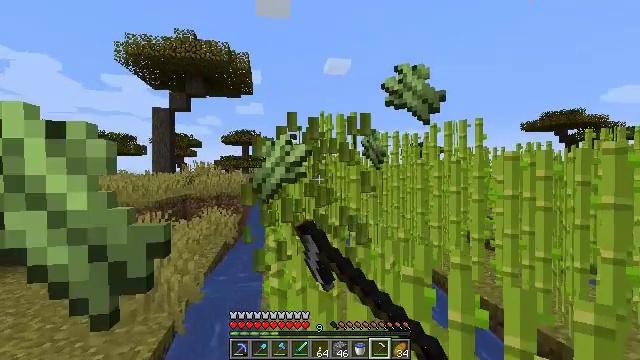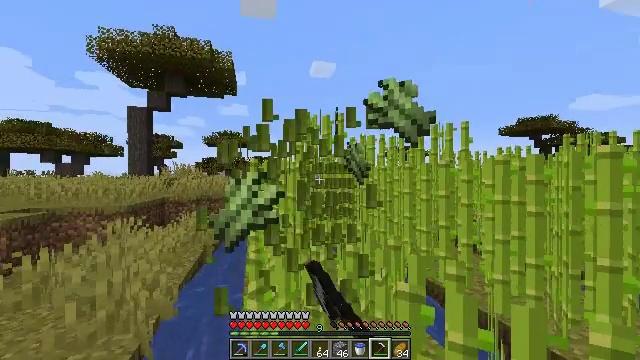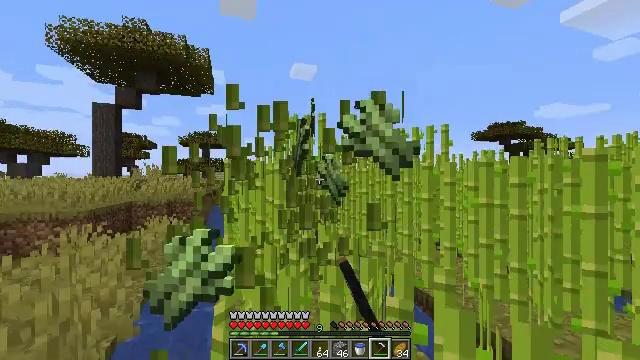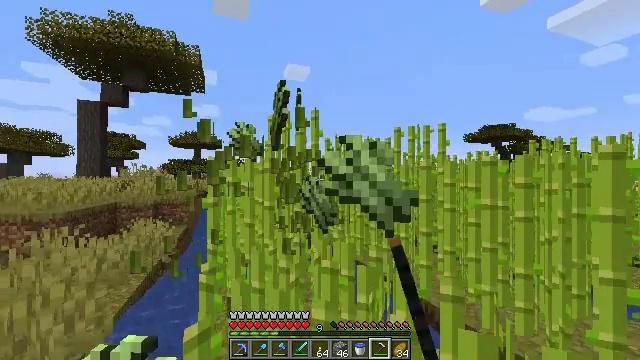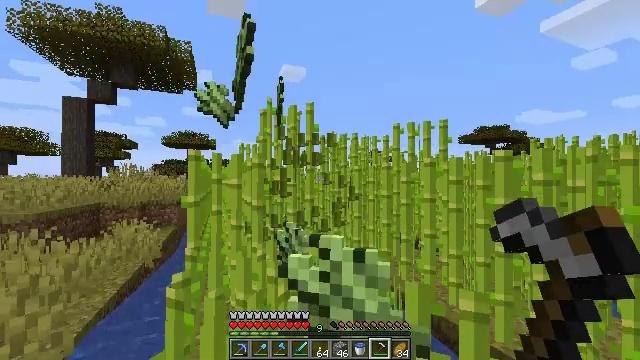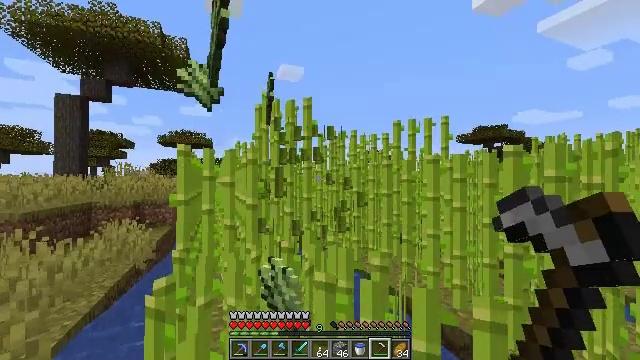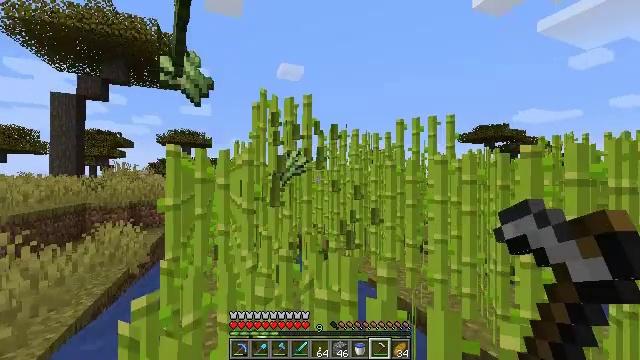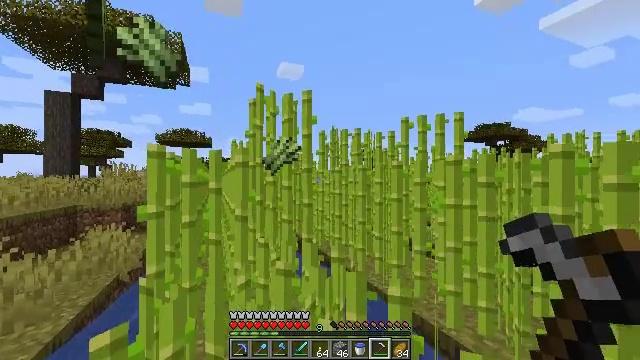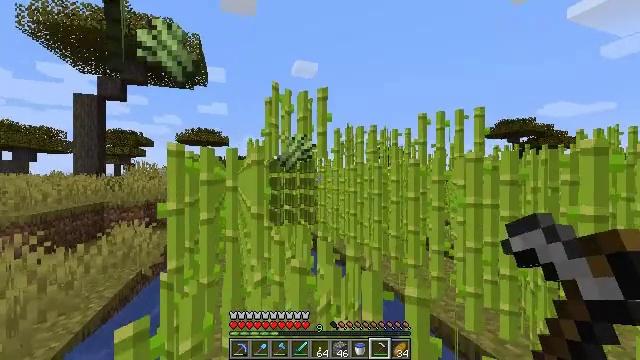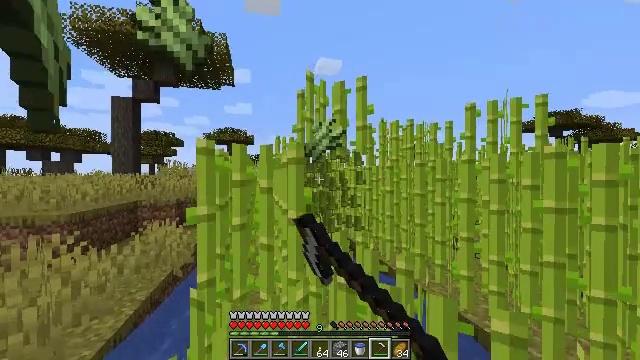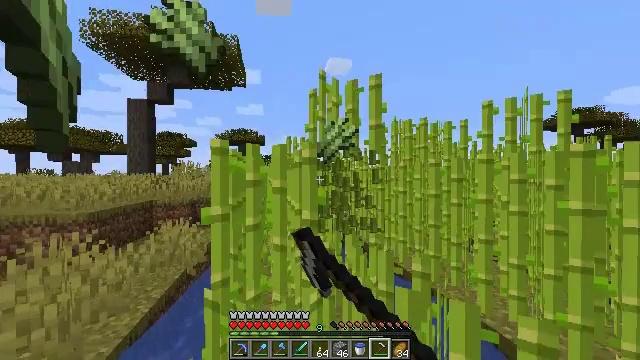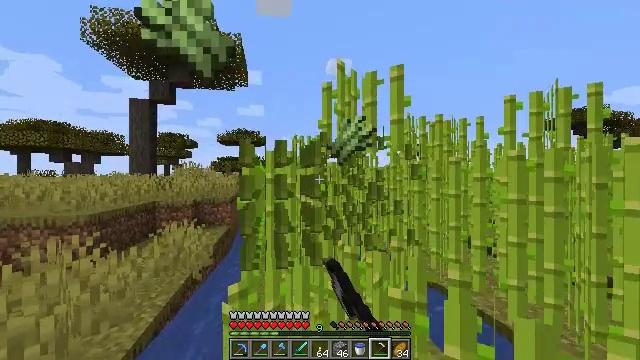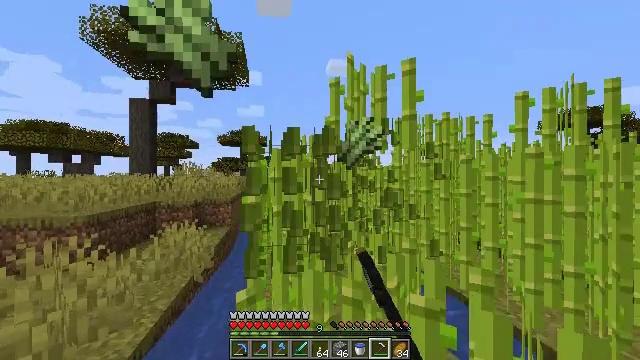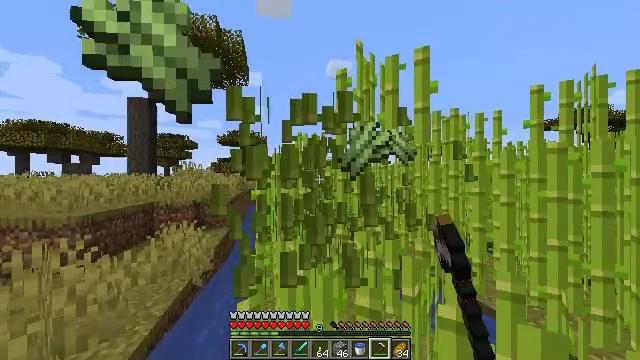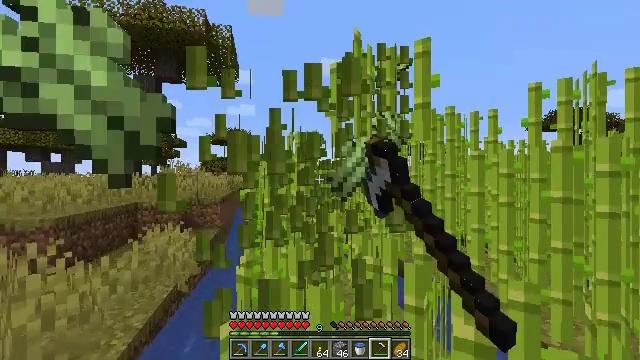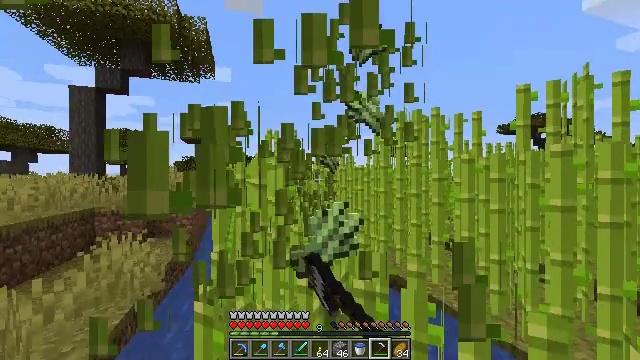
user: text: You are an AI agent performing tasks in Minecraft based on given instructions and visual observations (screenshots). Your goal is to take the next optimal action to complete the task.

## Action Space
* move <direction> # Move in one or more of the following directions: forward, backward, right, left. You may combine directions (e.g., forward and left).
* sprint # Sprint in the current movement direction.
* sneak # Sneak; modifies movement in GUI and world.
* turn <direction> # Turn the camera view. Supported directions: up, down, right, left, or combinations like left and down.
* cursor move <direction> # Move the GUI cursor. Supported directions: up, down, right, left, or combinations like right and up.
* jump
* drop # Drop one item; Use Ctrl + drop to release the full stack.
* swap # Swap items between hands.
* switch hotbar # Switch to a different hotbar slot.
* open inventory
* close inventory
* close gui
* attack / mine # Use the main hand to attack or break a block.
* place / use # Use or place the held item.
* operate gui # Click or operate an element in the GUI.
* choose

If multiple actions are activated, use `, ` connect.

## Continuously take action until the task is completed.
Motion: motion action
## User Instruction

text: Mine the sugar cane near rivers.
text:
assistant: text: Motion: move forward, turn right, attack / mine
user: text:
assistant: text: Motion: move forward, turn right, attack / mine
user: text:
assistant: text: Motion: move forward, turn right, attack / mine
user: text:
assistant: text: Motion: move forward, turn right, attack / mine
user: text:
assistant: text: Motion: move forward, attack / mine
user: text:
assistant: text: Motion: move forward, attack / mine
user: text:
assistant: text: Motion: move forward, attack / mine
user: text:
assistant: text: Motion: move forward and move left, turn left, attack / mine
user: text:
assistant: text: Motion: move forward and move left, turn left, attack / mine
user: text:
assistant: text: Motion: move forward and move left, turn left, attack / mine
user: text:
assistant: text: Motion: move forward and move left, attack / mine
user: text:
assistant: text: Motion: move forward, attack / mine
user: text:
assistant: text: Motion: move forward, attack / mine
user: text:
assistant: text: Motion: move forward, turn right, attack / mine
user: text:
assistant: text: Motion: move forward, turn right, attack / mine
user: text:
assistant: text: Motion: move forward, turn right, attack / mine
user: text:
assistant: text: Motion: move forward, attack / mine
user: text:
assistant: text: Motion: move forward, attack / mine
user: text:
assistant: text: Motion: move forward, attack / mine
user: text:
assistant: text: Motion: move forward and move left, turn left, attack / mine
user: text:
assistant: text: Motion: move forward and move left, turn left, attack / mine
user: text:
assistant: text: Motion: move forward and move left, turn left, attack / mine
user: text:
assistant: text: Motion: move forward and move left, attack / mine
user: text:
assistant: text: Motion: move forward, attack / mine
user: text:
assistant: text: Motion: move forward, attack / mine
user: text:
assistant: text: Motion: move forward, attack / mine
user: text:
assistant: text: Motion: move forward, attack / mine
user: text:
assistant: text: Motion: move forward, turn right, attack / mine
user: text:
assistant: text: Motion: move forward, turn right, attack / mine
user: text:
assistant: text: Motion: move forward, attack / mine